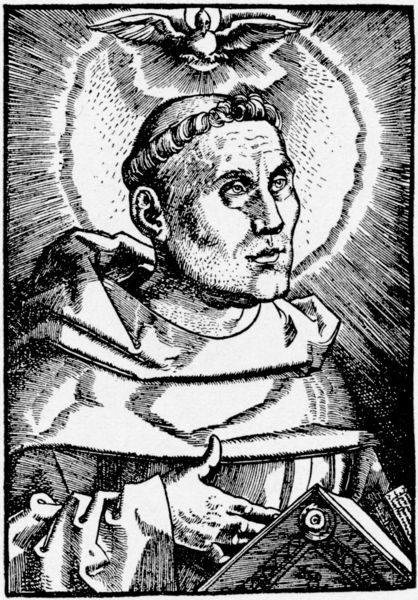
Titel: Bildnis von Martin Luther als Augustinermönch
Künstler: Hans Baldung Grien
Institution: (Seriendruck)
Schlagwörter: gott, hand, mann, schatten, umhang, vogel, weiß, daumen, frisur, licht, mund, nase, ohr, schwarz, stirn, blick, schal, jung, bibel, falten, gesicht, kragen, mensch, taube, bildnis, hals, portrait, porträt, sonne, auge, gewand, kutte, mantel, blatt, brustbild, kinn, lippen, renaissance, kreis, holzschnitt, papier, grafik, graphik, linien, glatze, lesen, dreiviertelprofil, buch, strahlen, druck, druckgraphik, schwarzweiss, schraffur, radierung, stich, haarkranz, beten, kranz, umschlag, heiligenschein, freiheit, sonnenschein, mönch, franziskus, luther, heiliger, erleuchtung, heilig, kupferstich, christentum, aureole, kapuze, geist, tonsur, assissi, martin, reformation, reform, heiliger geist, strahlenkranz, abt, aura, martin luther, friedenstaube, kleriker, assisi, asissi, erläuchtung, übersetzung, möch, franz von assissi, schrffur, franz von asissi, hoilzschnitt, kleiker